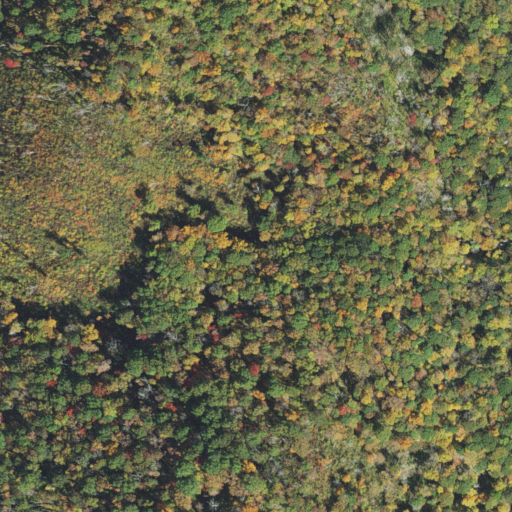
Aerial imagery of ridge(s) in North Carolina named Indian Ridge containing deciduous forest and mixed forest